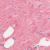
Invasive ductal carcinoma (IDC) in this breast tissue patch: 0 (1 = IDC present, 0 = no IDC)